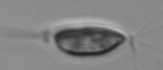
Label: Chrysochromulina